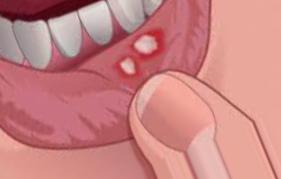
Condition: Mouth Ulcer